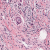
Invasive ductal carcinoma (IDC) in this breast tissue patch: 0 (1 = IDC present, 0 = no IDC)